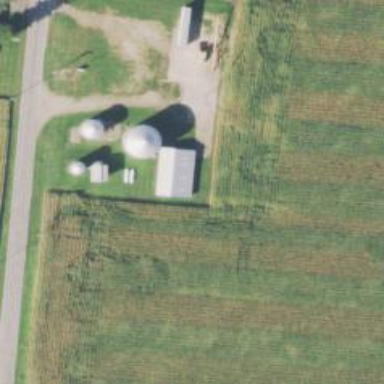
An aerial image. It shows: Silo.